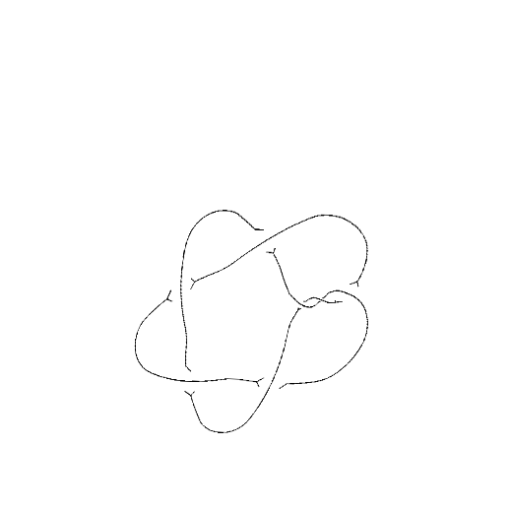
Crossing number: 7